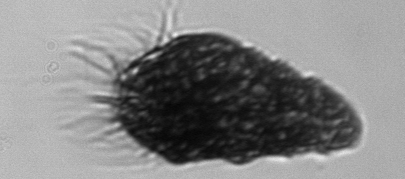
Label: Laboea_strobila